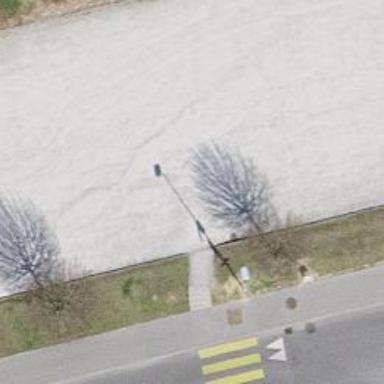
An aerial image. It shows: Parking area with fine gravel surface.